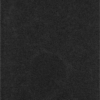
Label: dusty